Question: I will build a GIS system based on polygons, not just points. I wanted to use MongoDB or PostGIS.
How do this in MongoDB?

Query A - get the center of a polygon
Query B - distance between two polygons
Query C - list of polygons that are part of a third that I specify
Query D - near-distance of the polygon
Support SRID?
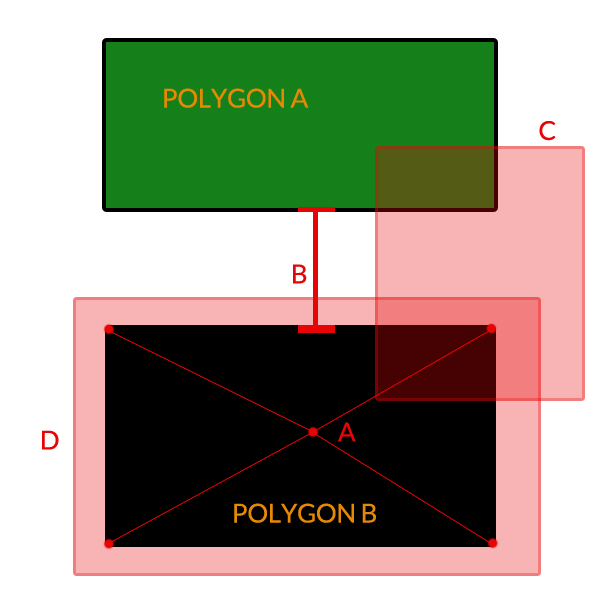
Answer: MongoDB's <URL> and index multiple points along a polygon, which might support some of your queries with reduced precision; however, that would certainly not be ideal.
PostGIS seems more appropriate for your requirements.